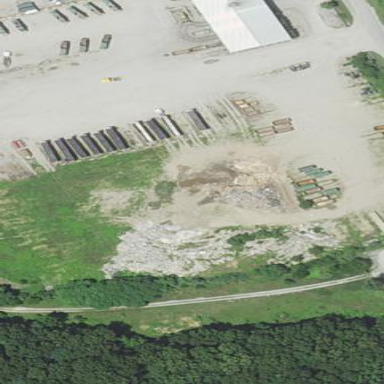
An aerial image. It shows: Industrial area with waste transfer station.